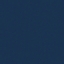
Land use / land cover class: SeaLake